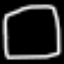
Label: square